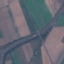
Land use / land cover: Highway